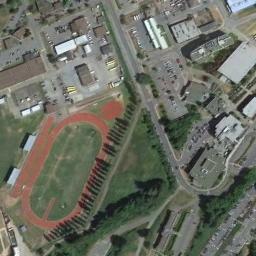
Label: ground_track_field